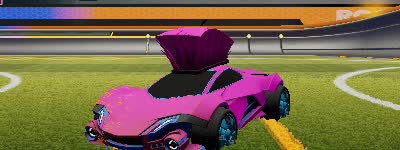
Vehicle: werewolf